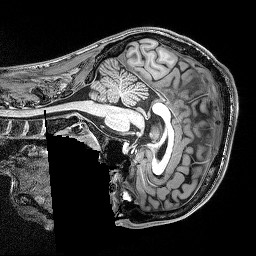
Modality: T1w
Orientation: sagittal
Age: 20
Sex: male